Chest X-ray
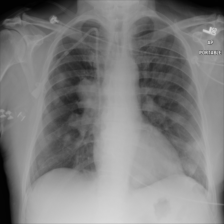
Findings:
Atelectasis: negative
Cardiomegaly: negative
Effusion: negative
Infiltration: negative
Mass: negative
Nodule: positive
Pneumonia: negative
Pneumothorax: negative
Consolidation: negative
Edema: negative
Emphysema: negative
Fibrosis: negative
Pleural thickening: negative
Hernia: negative